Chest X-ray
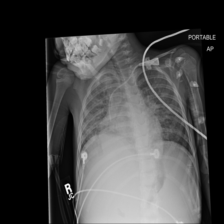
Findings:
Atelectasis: negative
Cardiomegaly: negative
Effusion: negative
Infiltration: negative
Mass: negative
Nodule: negative
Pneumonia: negative
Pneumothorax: negative
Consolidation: negative
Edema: negative
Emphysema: negative
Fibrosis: negative
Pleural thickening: negative
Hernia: negative